Field crop: tomato
Growth stage: 2
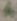
Species: solanum